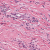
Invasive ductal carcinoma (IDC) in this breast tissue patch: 0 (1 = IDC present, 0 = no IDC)